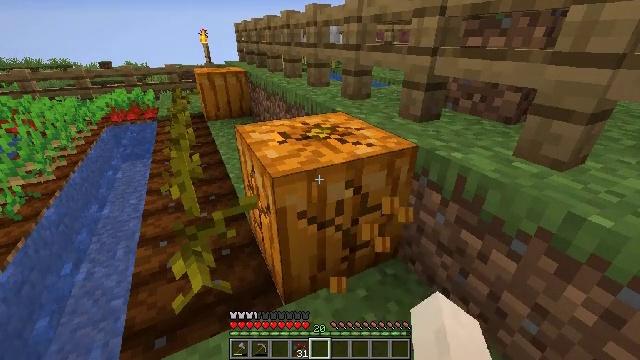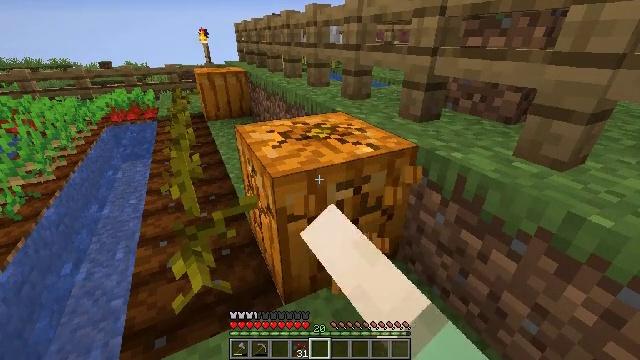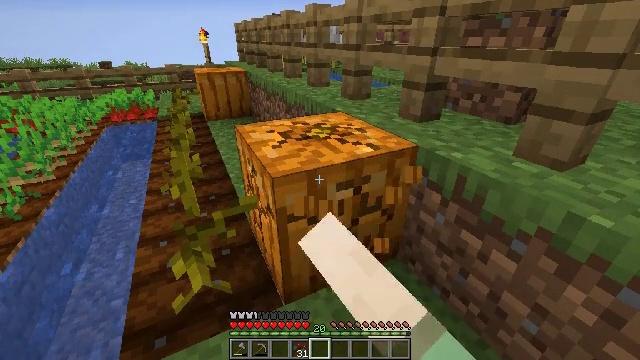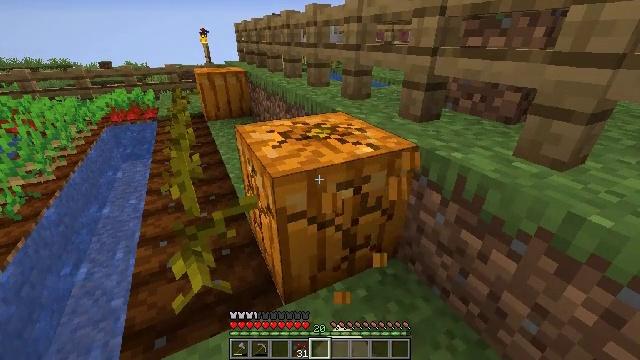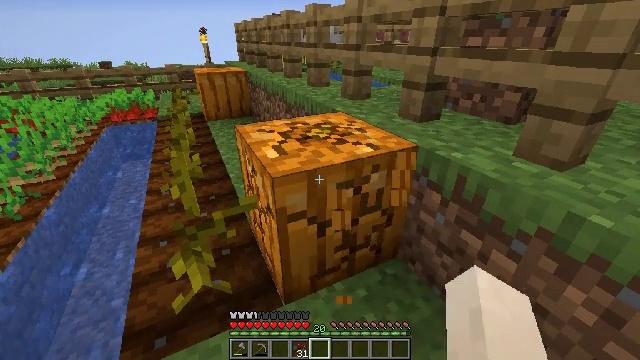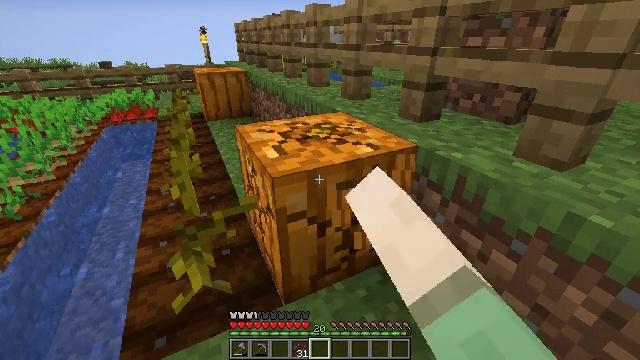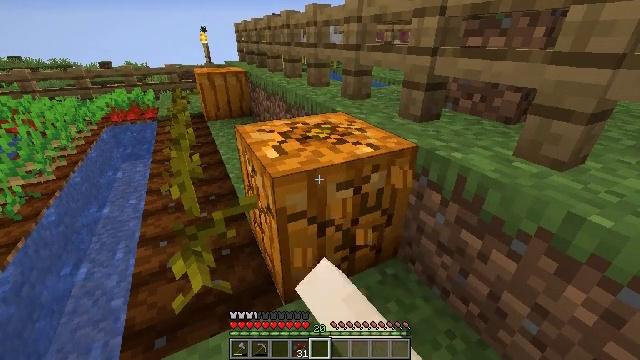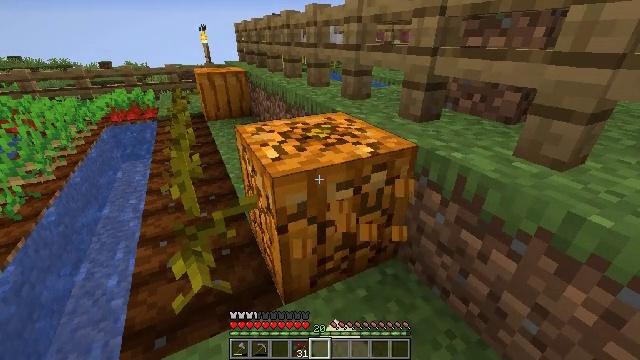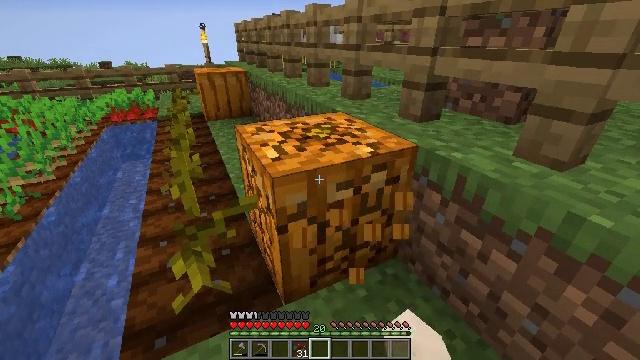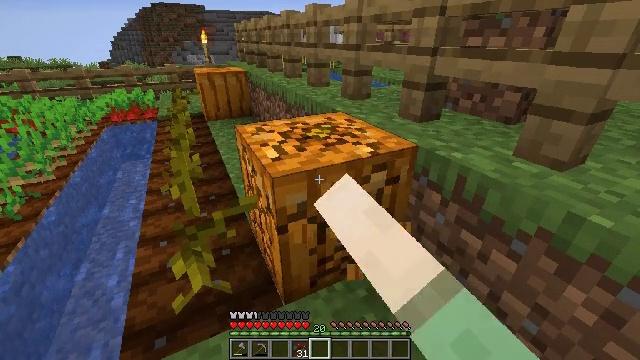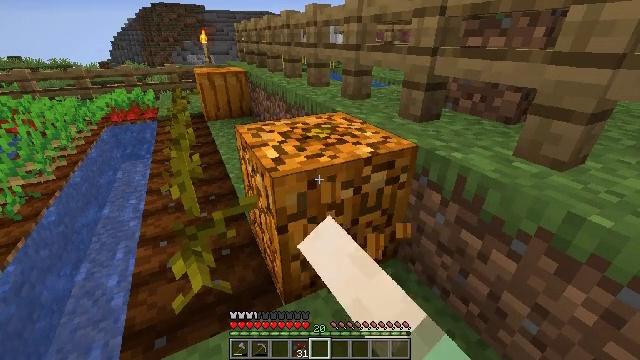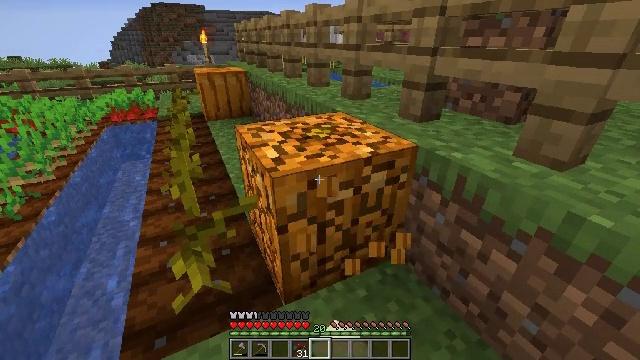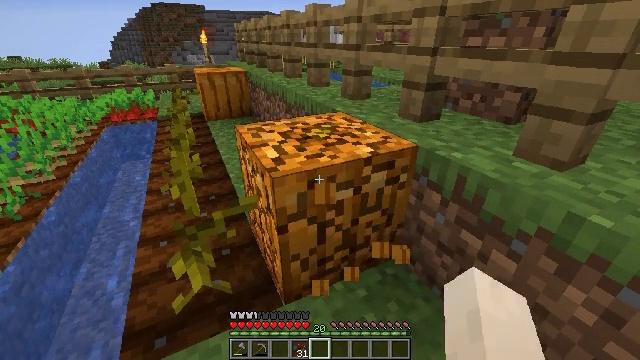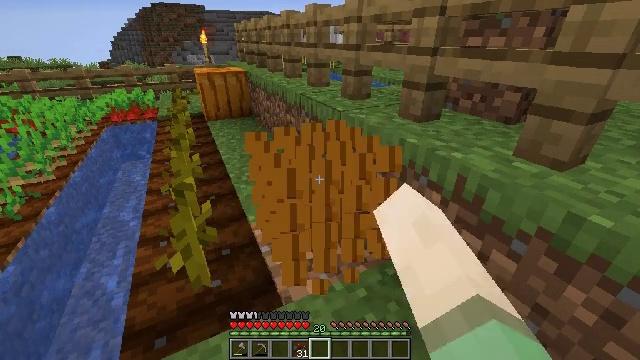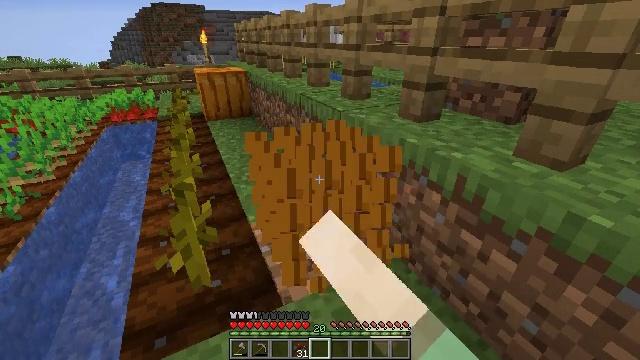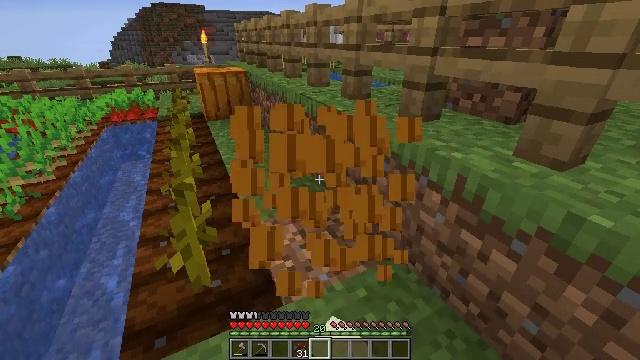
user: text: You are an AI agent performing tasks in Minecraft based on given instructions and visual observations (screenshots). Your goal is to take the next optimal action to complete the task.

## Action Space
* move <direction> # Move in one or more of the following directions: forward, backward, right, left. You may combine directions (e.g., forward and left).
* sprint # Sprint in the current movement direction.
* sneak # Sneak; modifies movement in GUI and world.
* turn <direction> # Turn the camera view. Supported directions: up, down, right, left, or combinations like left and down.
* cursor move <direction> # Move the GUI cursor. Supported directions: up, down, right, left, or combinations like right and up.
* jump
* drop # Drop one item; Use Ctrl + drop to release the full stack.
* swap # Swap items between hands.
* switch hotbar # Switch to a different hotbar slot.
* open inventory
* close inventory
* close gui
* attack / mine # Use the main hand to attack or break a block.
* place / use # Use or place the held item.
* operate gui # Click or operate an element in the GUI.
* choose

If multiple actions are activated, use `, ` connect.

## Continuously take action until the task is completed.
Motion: motion action
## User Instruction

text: Attack the pumpkin to gather it.
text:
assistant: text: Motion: attack / mine
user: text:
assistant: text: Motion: attack / mine
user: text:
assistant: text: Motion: attack / mine
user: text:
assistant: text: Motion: attack / mine
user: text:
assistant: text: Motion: attack / mine
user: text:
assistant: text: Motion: attack / mine
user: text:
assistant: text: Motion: attack / mine
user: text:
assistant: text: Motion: attack / mine
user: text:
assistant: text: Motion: attack / mine
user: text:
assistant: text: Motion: attack / mine
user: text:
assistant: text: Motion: attack / mine
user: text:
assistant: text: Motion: attack / mine
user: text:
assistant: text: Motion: attack / mine
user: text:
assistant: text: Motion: attack / mine
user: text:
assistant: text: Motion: attack / mine
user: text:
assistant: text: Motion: attack / mine
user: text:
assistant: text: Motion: attack / mine
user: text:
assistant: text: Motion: attack / mine
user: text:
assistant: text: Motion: attack / mine
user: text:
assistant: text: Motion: attack / mine
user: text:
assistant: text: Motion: move forward
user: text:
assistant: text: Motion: move forward, turn left and up
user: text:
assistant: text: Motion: move forward, turn left and up
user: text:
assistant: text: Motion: move forward
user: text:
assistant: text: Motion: move forward, turn left
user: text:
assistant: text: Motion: move forward
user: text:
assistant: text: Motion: move forward, turn left
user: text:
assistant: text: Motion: move forward, turn left and up
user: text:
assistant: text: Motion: move forward and move right, turn left and up
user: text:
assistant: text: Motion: move forward and move right, turn left